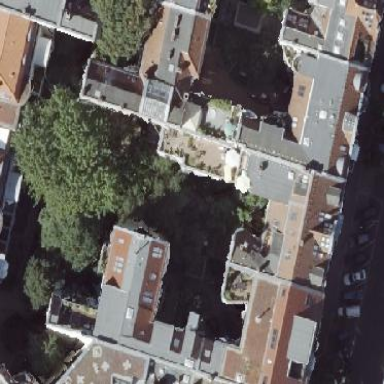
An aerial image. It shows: Unique apartment building with double saltbox roof shape.